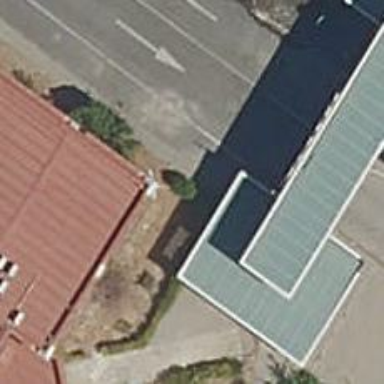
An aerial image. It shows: View of roof of building.